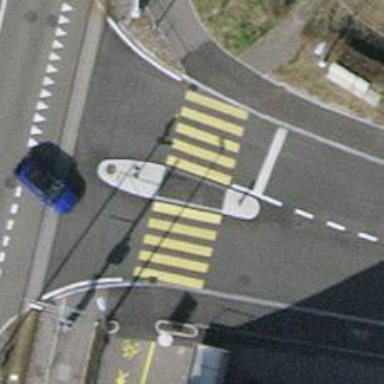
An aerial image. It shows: Marked crossing with pedestrian island.